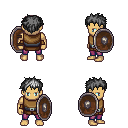
a pixel art fantasy rpg character, male body template, human, tanned skin, leather chest armor, magenta pants, gray bedhead hairstyle, cloth bracers, shield, four views (front, back, left, right), 2x2 character sprite sheet, small pixel art, hard edges, no anti-aliasing